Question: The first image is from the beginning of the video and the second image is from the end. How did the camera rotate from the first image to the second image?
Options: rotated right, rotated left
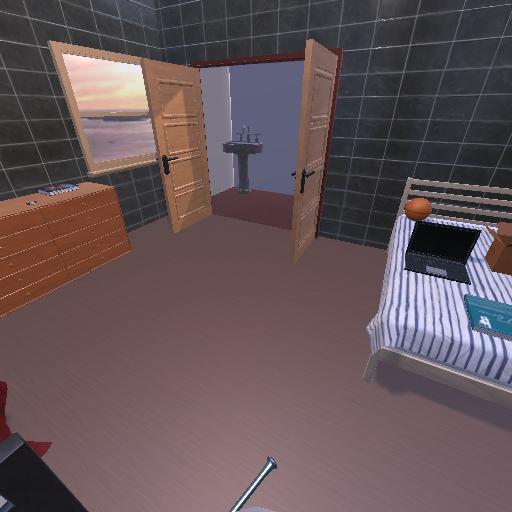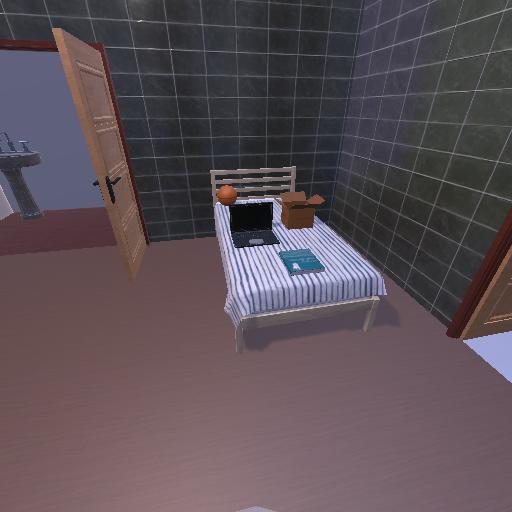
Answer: rotated right